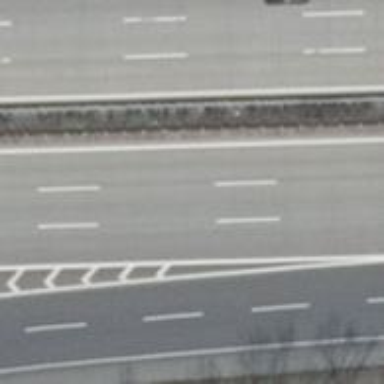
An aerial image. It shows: Motorway with concrete surface.